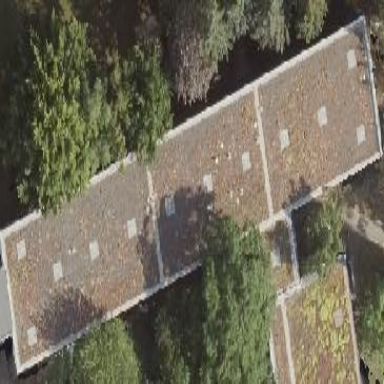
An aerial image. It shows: University building with flat roof covered in grass.